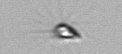
Label: Calciopappus